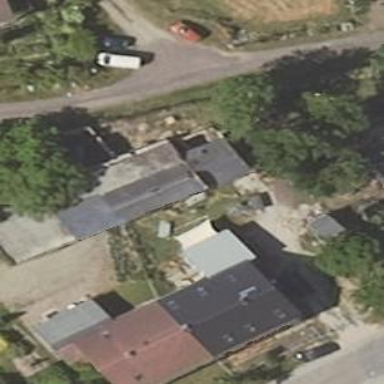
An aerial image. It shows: Shed.